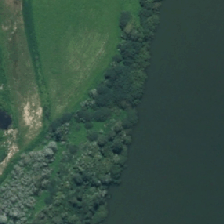
Land cover: deciduous_hardwood